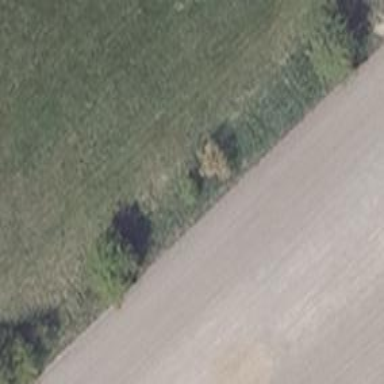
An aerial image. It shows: Deciduous tree with broadleaved leaves.